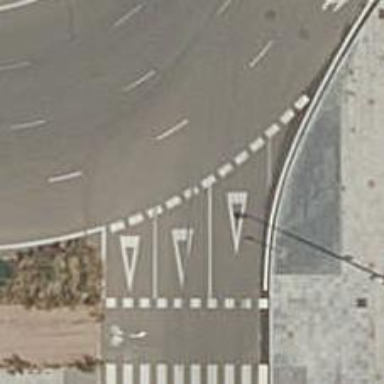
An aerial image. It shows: Road with "give way" sign.